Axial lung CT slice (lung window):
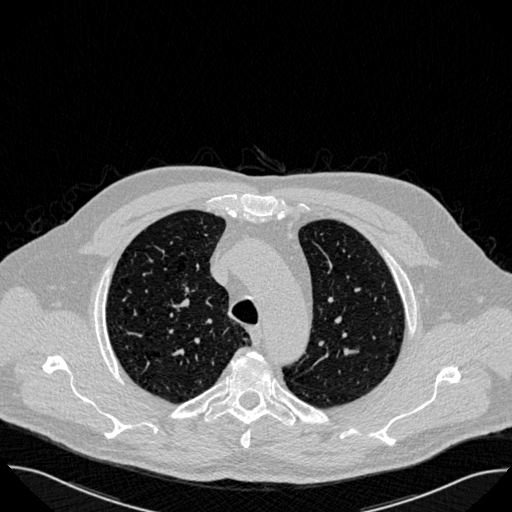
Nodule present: no